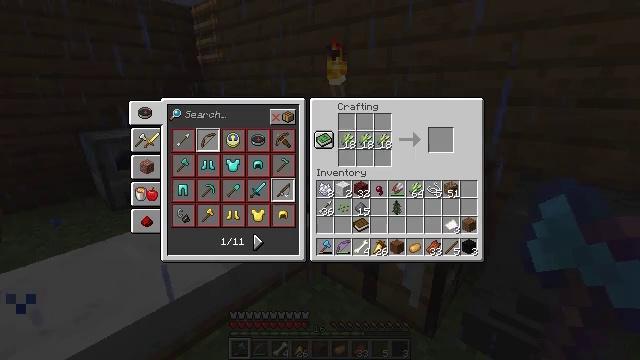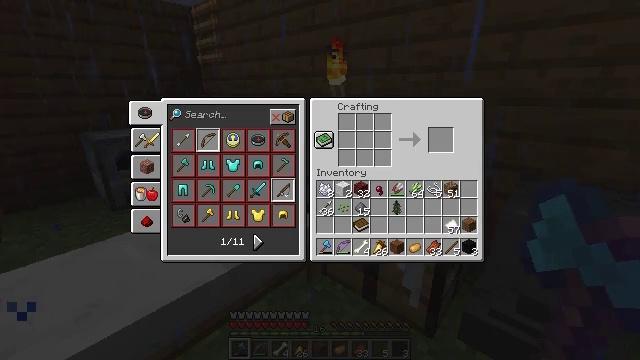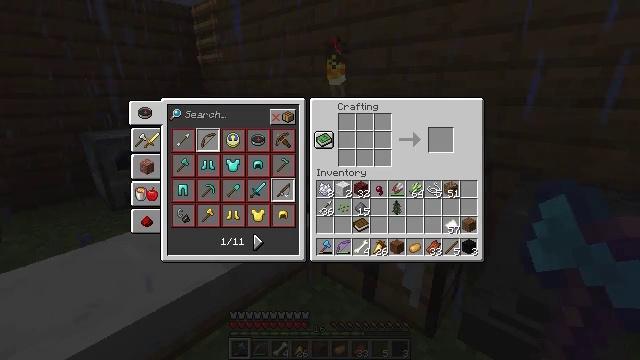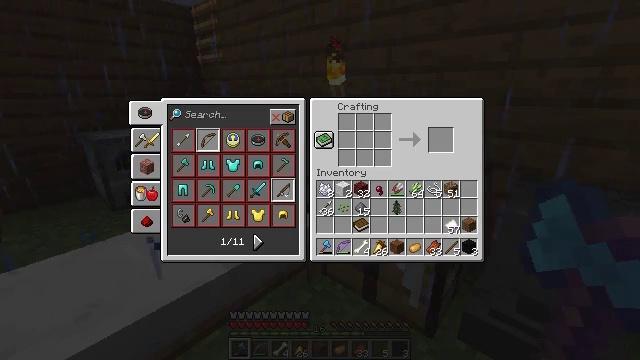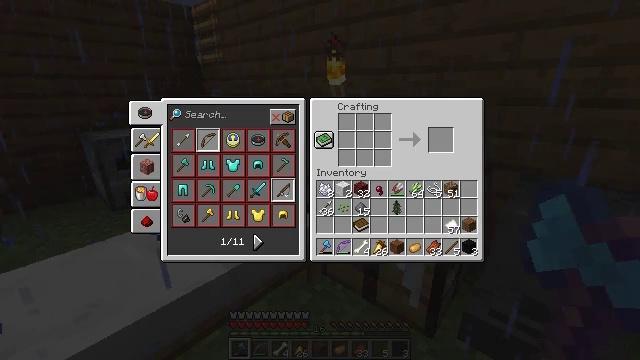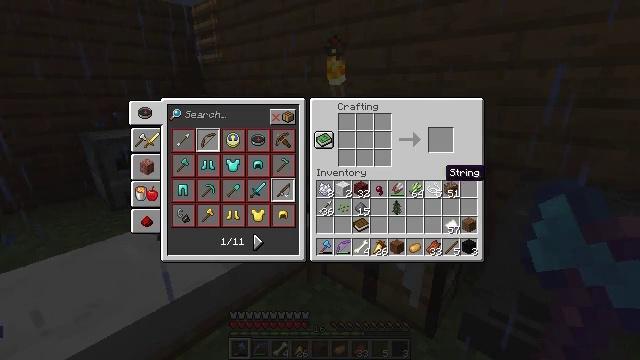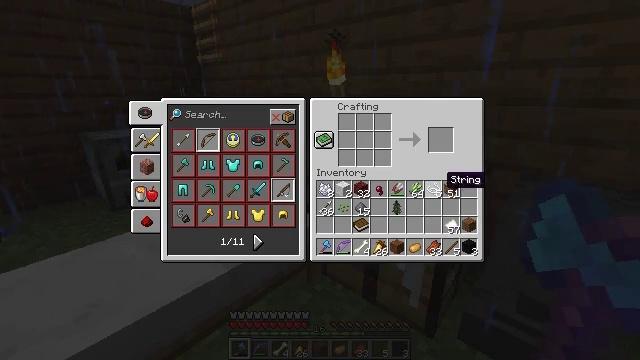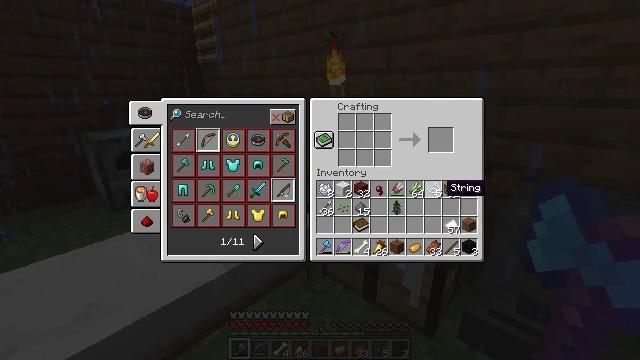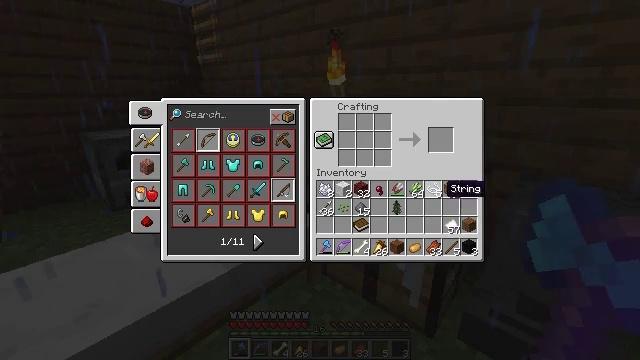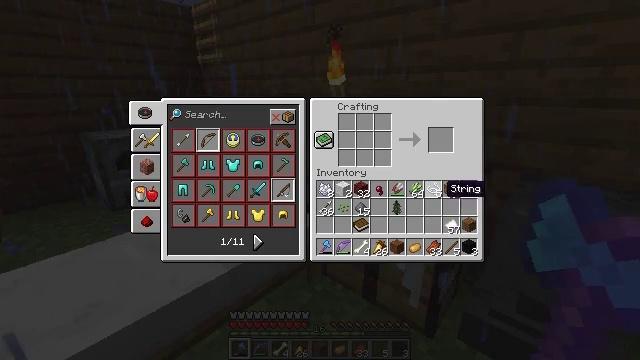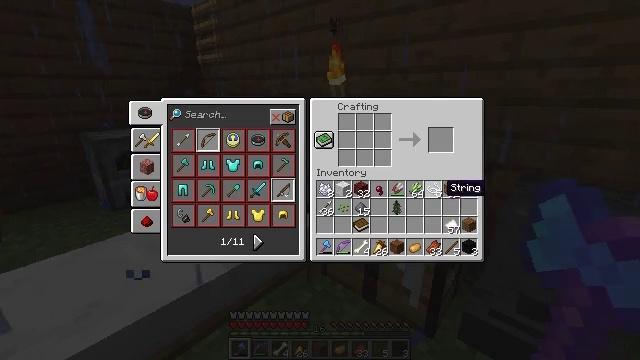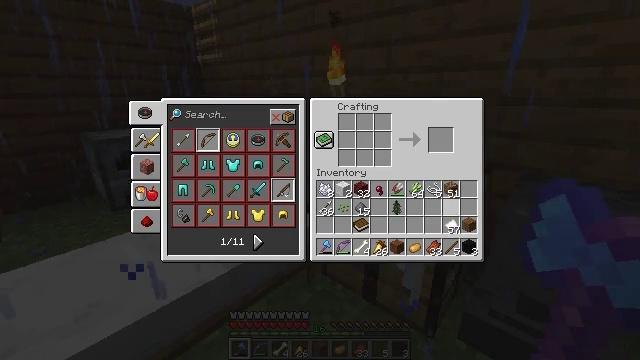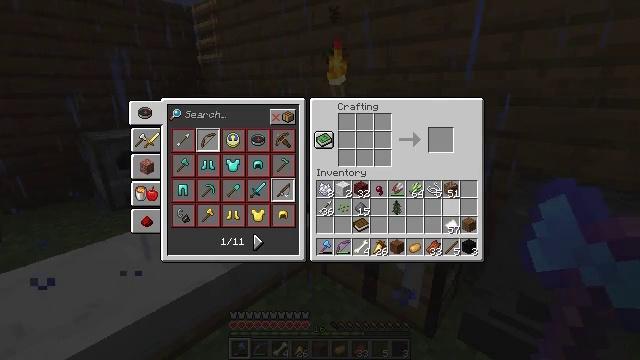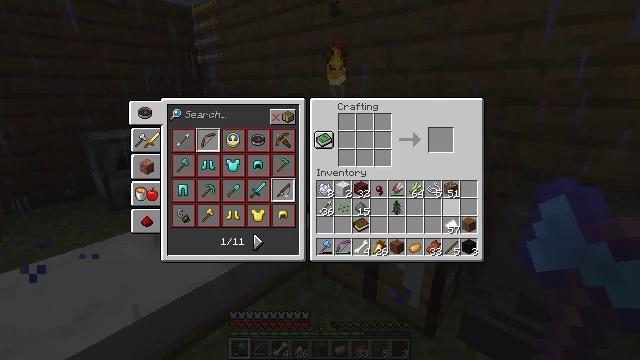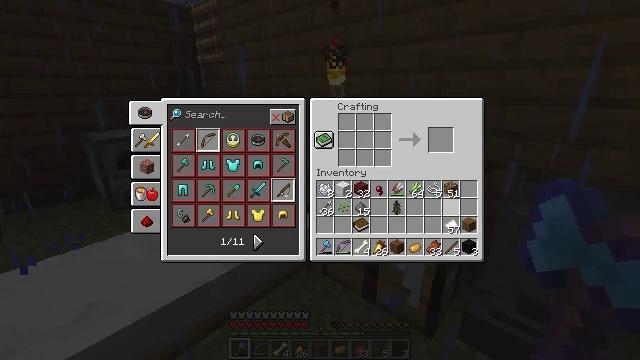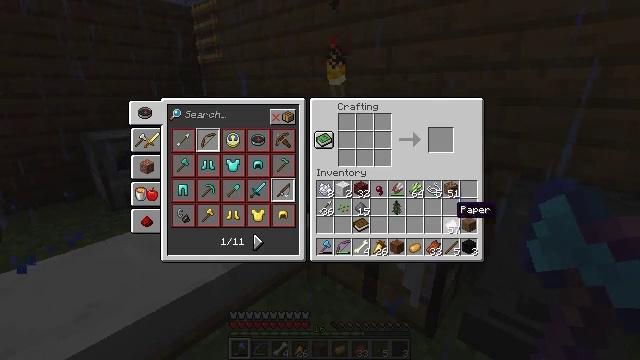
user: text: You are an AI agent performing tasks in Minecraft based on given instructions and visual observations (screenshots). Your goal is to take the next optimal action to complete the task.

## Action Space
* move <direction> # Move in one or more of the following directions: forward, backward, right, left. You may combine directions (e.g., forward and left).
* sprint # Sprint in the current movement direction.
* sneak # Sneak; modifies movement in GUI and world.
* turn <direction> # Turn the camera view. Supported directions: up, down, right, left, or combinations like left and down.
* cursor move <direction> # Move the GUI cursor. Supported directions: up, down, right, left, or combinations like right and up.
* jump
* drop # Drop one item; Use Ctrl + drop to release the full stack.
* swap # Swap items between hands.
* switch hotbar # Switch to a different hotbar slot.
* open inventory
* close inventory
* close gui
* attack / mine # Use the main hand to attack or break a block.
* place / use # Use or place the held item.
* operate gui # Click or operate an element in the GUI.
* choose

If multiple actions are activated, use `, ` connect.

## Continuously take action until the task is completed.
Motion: motion action
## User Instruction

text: Open the crafting table to craft a firework rocket.
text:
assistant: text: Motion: open gui
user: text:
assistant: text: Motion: no_op
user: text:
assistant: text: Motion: no_op
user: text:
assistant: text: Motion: no_op
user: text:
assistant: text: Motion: cursor move down
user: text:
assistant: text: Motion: cursor move down
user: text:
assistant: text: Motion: cursor move down
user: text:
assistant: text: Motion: no_op
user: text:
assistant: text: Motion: no_op
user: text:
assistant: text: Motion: no_op
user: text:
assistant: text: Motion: no_op
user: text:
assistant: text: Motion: cursor move down
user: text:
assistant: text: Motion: no_op
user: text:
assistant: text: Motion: no_op
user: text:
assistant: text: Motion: no_op
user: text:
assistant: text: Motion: operate gui
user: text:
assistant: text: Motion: operate gui
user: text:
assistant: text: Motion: operate gui
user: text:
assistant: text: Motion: no_op
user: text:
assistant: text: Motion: no_op
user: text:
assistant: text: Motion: cursor move left and up
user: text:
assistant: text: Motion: cursor move left and up
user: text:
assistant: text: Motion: cursor move left and up
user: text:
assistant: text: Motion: no_op
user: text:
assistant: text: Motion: no_op
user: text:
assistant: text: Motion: no_op
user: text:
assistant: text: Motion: operate gui
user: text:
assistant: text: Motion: operate gui
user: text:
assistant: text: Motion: no_op
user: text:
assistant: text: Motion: no_op